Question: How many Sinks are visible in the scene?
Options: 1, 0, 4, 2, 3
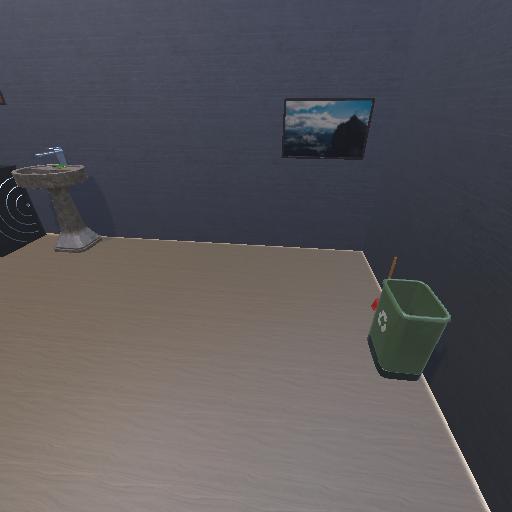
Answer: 1